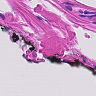
Metastatic tissue present: no